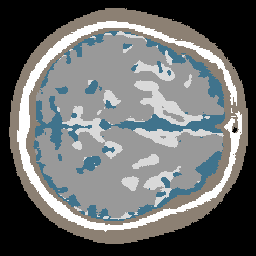
Label: no_lesion